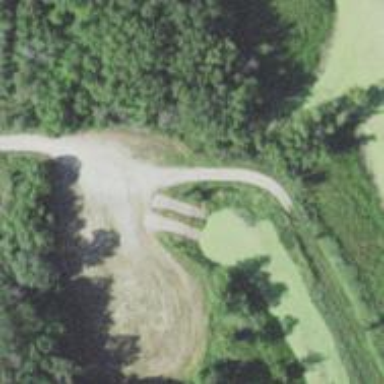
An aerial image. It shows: Slipway on service road designed for leisure land access.